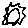
Label: sun